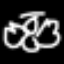
Label: angel